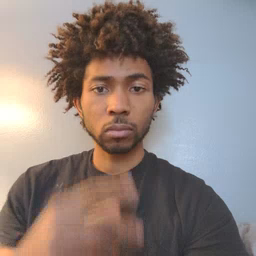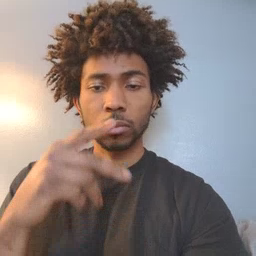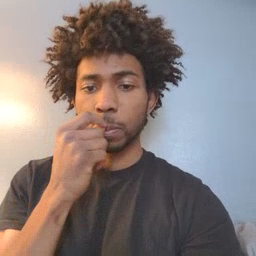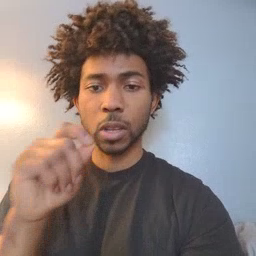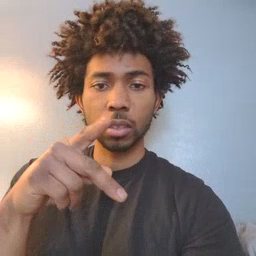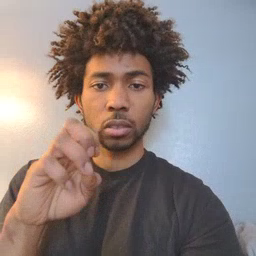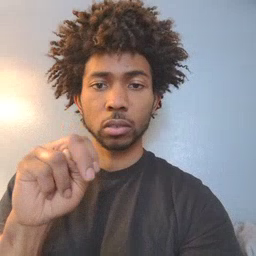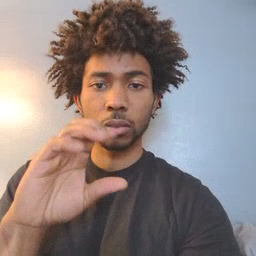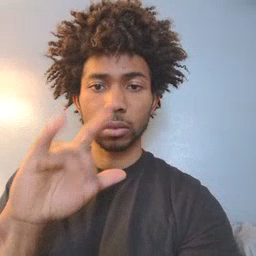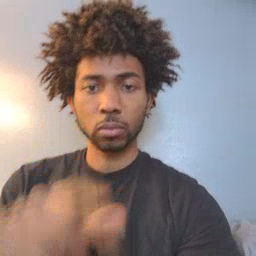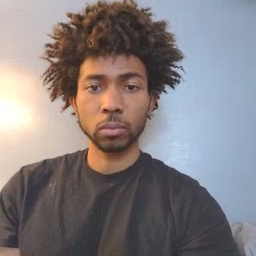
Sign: pencil